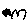
Label: bird